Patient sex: M
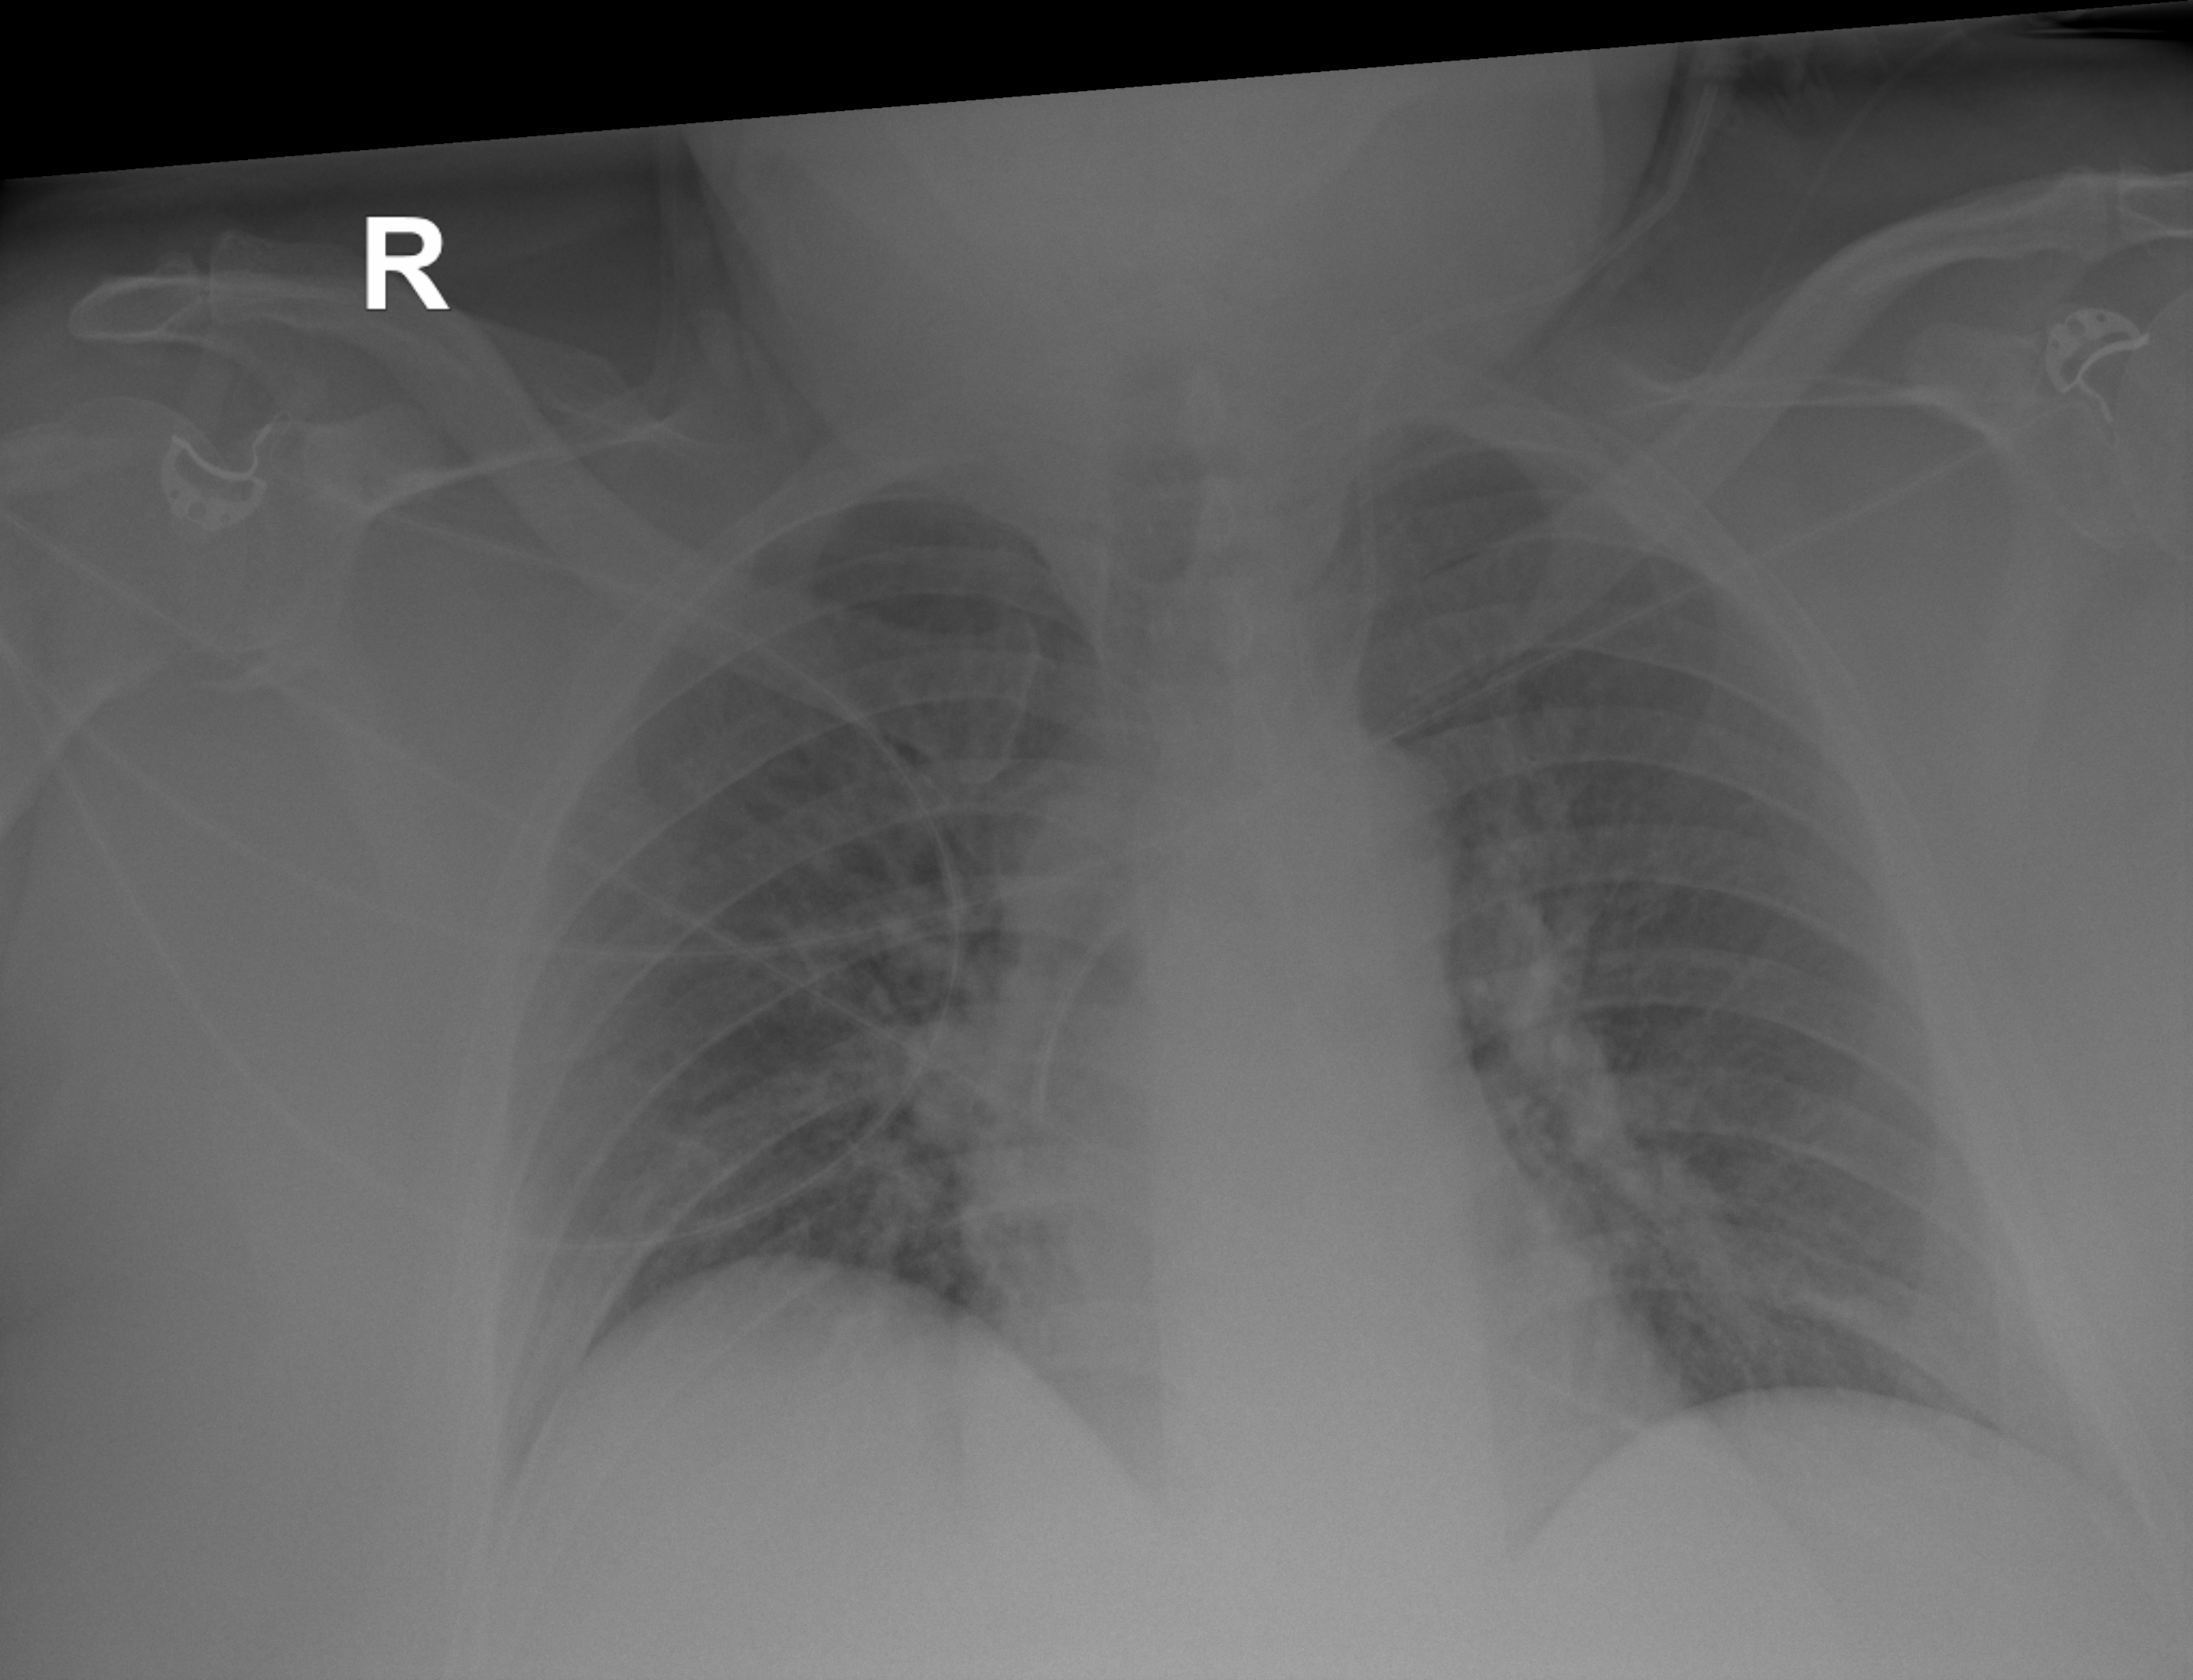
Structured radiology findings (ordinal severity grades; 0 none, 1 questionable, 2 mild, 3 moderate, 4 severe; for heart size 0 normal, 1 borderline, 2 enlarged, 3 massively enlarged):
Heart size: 0
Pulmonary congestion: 1
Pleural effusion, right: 0
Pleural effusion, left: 0
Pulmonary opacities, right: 0
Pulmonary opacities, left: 0
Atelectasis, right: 0
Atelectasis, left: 0